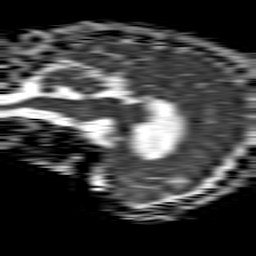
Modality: ADC
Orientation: sagittal
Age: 62
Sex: female
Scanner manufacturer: philips
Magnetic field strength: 1.5 T
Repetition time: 4.6 s
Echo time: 0.08631 s